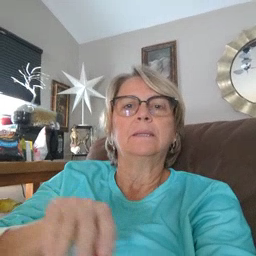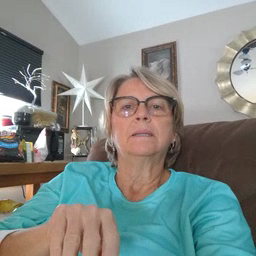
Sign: elephant